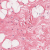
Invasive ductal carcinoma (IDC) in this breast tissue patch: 0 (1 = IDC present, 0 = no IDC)